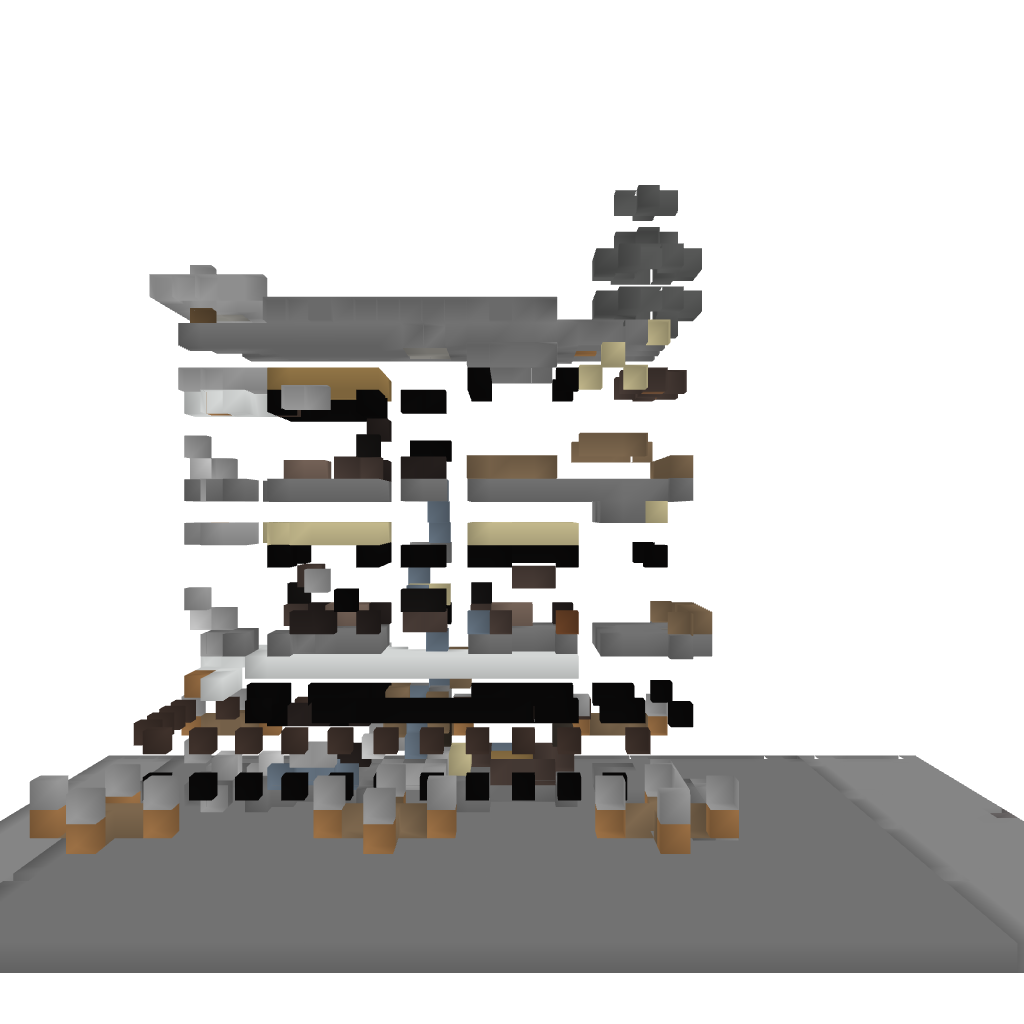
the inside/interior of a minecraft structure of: Vietnamese (TPHCM) House